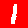
Digit: 1